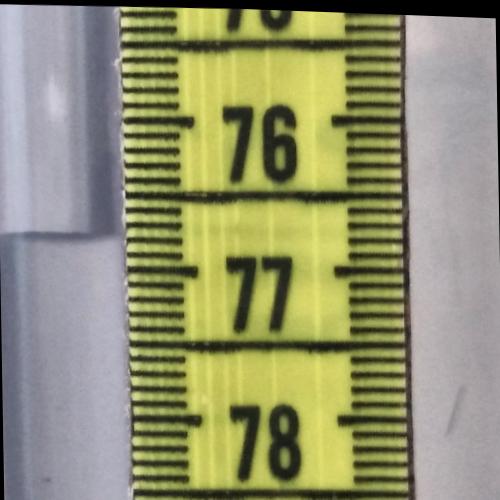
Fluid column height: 76.8 cm